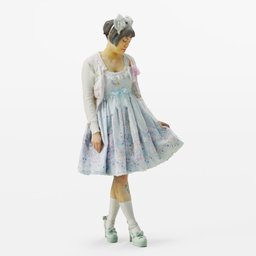
Label: people